Question: I am trying to apply a regularized optimization other than Lasso.
How can I plot the figure similar to the one produced by 'lassoPlot.m' included in MATLAB as shown below if all data needed can be provide?
How to plot the 'I'-shaped lines?
I read the 'lassoPlot.m' but cannot find out how it is done.

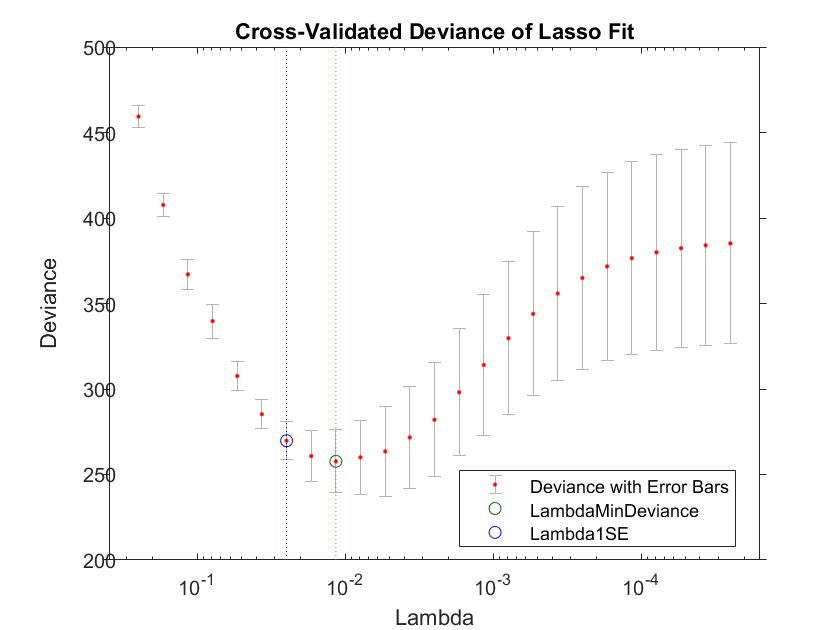
Answer: If I had to create a plot like this manually, I'd do something like this:
'''
function q53809665
DATASET = [
0.601240818 <PHONE> 6.549320679
0.38951982 <PHONE> 6.915203670
0.250128593 <PHONE> 8.668936114
0.162048287 <PHONE> 9.739510946
0.104984588 <PHONE> 8.790018144
0.067415433 <PHONE> 8.484338823
0.043675756 <PHONE> 11.<PHONE>
0.028295771 <PHONE> 15.<PHONE>
0.018170016 <PHONE> 18.61737927
0.011771625 <PHONE> 21.91891116
0.007626364 <PHONE> 26.44502524
0.004897239 <PHONE> 29.95587021
0.003172725 <PHONE> 33.79278025
0.002055481 <PHONE> 37.48077341
0.001319919 <PHONE> 41.61931914
0.000855123 <PHONE> 45.<PHONE>
0.000554000 <PHONE> 48.41955847
0.000355749 <PHONE> 51.22206310
0.000230475 <PHONE> 53.60367903
0.000149316 <PHONE> 55.<PHONE>
9.58825E-05 <PHONE> 56.84605825
6.21184E-05 <PHONE> 57.35674048
4.02440E-05 <PHONE> 57.86464961];
figure();
hEB = errorbar(DATASET(:,1), DATASET(:,2), DATASET(:,3),'.', 'MarkerEdgeColor','r',...
'MarkerSize',10, 'Color', 0.7*[1 1 1]);
hEB.Parent.XDir = 'reverse';
hEB.Parent.XScale = 'log';
hold on;
plot(DATASET(9,1), DATASET(9,2), 'og', 'MarkerSize', 10);
plot(DATASET(7,1), DATASET(7,2), 'ob', 'MarkerSize', 10);
xline(DATASET(9,1), ':g');
xline(DATASET(7,1), ':b');
xlabel('Lambda');
title('Cross-Validated Devians of Lasso Fit');
legend('Deviance with Error Bars', 'LambdaMinDeviance','Lambda1SE');
'''
Result:
<URL>